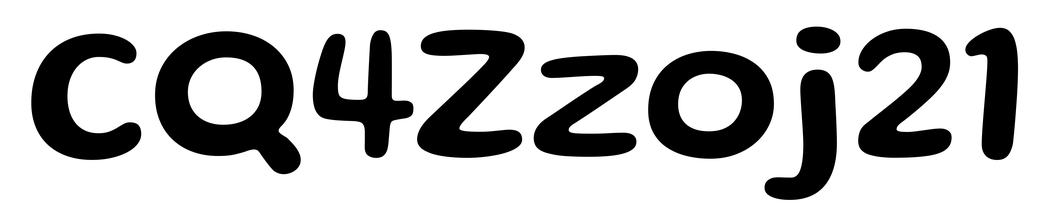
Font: Gluten_Medium